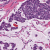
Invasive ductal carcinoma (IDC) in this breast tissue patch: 1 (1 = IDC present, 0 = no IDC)